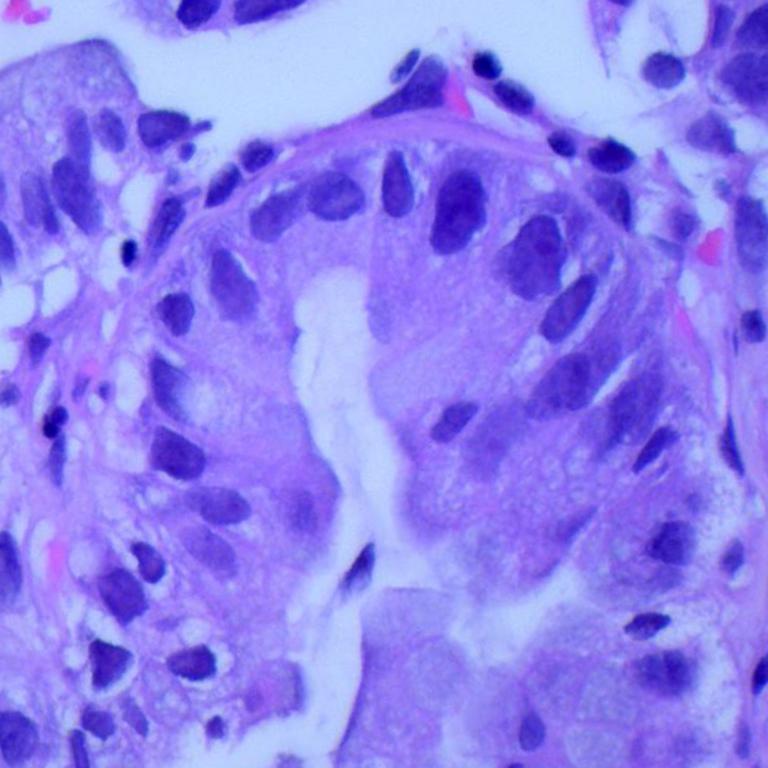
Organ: lung
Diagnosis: adenocarcinomas